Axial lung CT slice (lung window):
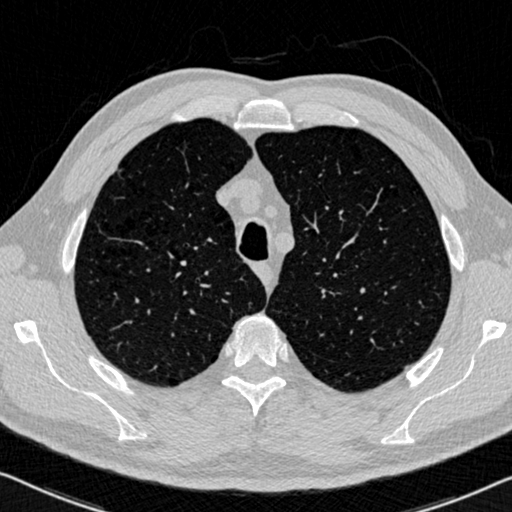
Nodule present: no